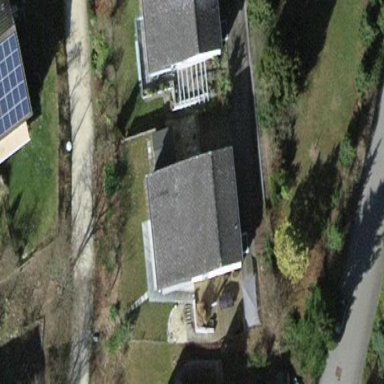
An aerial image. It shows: Detached building.